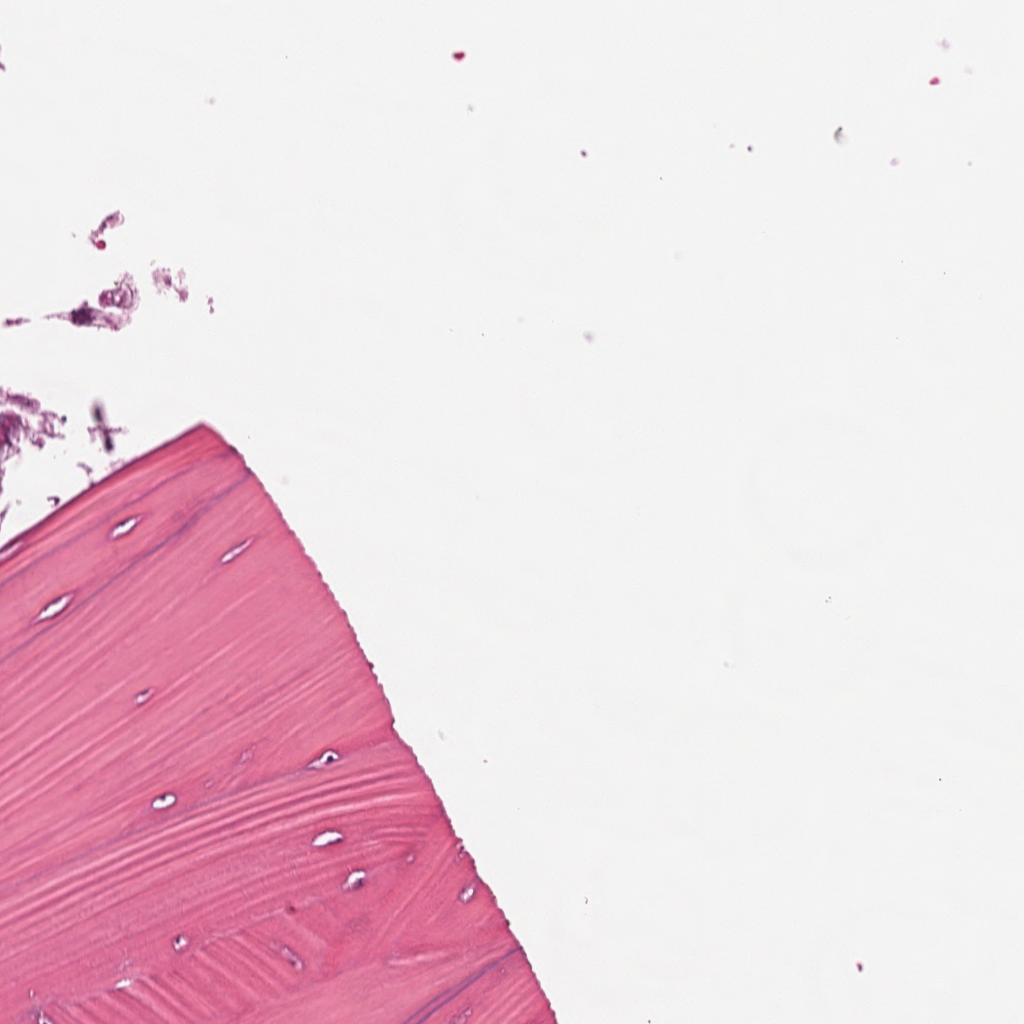
Label: Non-Tumor